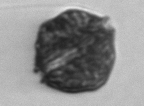
Label: Alexandrium_catenella